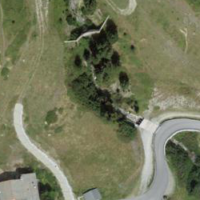
EUNIS habitat code: 26
Species observed at this site:
Matricaria discoidea